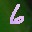
Label: 6